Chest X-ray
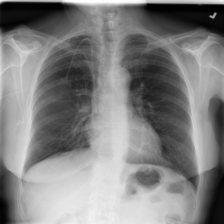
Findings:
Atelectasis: negative
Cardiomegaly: negative
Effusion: negative
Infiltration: negative
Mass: negative
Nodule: negative
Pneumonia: negative
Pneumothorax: negative
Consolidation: negative
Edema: negative
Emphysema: negative
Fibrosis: negative
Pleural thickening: negative
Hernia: negative